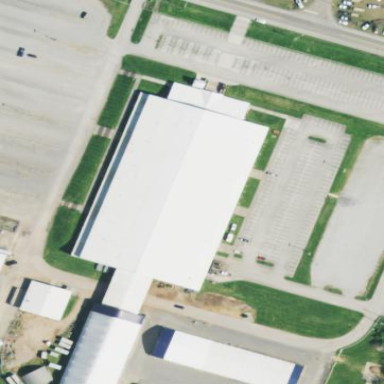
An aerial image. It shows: Exhibition centre building.